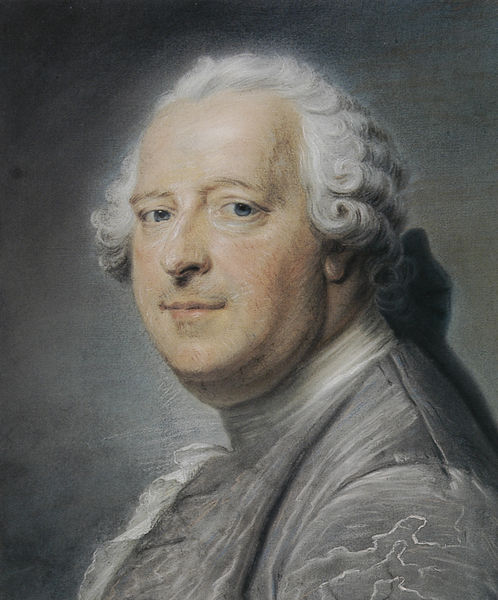
Titel: Jean-Charles Garnier d'Isle
Künstler: Maurice Quentin de La Tour
Standort: Saint-Quentin
Institution: Musée Antoine Lécuyer
Schlagwörter: blau, dunkel, gemälde, kopf, mann, schatten, umhang, weiß, frankreich, frisur, grau, haar, hell, hintergrund, kreide, licht, mund, nase, ohr, orange, pastell, profil, schwarz, stirn, zeichnung, blick, schal, tuch, malerei, rock, schleife, hemd, jacke, augen, band, barock, bluse, gesicht, inkarnat, kragen, mensch, samt, bildnis, hals, herr, portrait, porträt, öl, haare, mantel, sitzend, adel, musik, blaue augen, en face, england, frontal, kinn, lippe, lippen, locken, ohren, puder, rokoko, rosa, schulter, perücke, lächeln, seitlich, wangen, ansicht, man, farbe, monochrom, ausdruck, dick, zopf, büste, halstuch, pupillen, seitenansicht, rüsche, rüschen, wange, augenbraue, dreiviertelprofil, naht, selbstporträt, ohrläppchen, fett, schraffur, dreiviertel, weimar, beethoven, schiller, herrscher, chardin, älter, gedreht, biedermeier, halbportrait, halbportät, halbprofil, doppelkinn, bäckchen, graublau, halsbinde, porträ, freundlich, haarschleife, goethe, drehung, klassik, natürlich, schillerlocken, pferdeschwanz, gutmütig, perrücke, mozart, gepudert, feist, reynolds, la tour, halsschleife, bidermeier, de la tour, gedrehter kopf, oeange, charakternase, quentin, aucgen, lokce, zopfschleife, gothe, weiße locken, sstehkragen, joshua